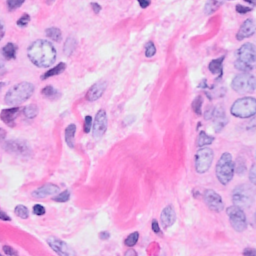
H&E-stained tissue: Breast